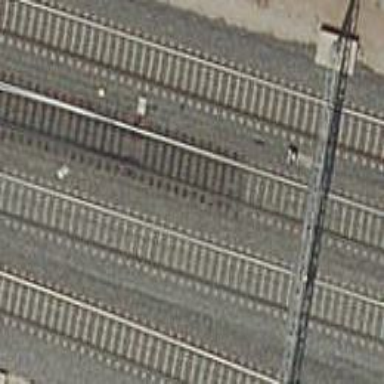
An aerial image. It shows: Railway switch.